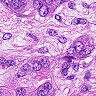
Metastatic tissue present: yes